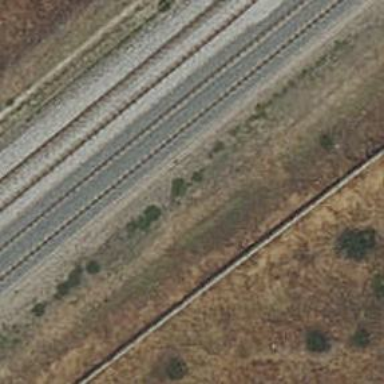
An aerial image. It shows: Railway track with contact lines for electrification.